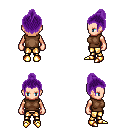
a pixel art fantasy rpg character, female body template, human, light skin, brown sleeveless shirt, gold greaves, purple short topknot hairstyle, gold boots, four views (front, back, left, right), 2x2 character sprite sheet, small pixel art, hard edges, no anti-aliasing